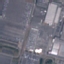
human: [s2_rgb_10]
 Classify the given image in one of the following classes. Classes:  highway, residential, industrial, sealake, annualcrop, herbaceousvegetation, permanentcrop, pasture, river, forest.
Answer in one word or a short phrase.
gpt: Industrial